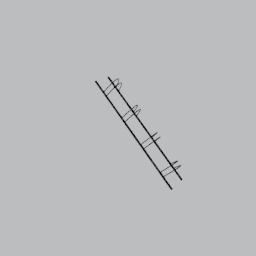
Label: appliances